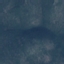
Land use / land cover class: HerbaceousVegetation